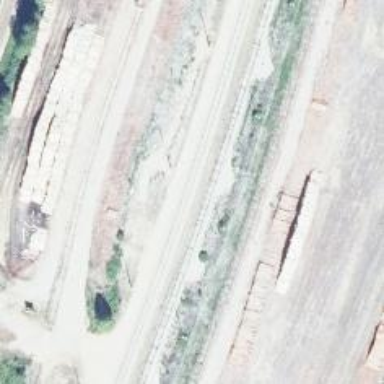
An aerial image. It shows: Continuous railway track.